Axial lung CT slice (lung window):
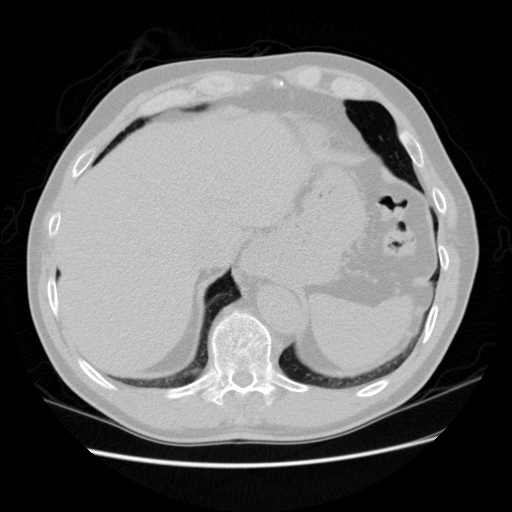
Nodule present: no